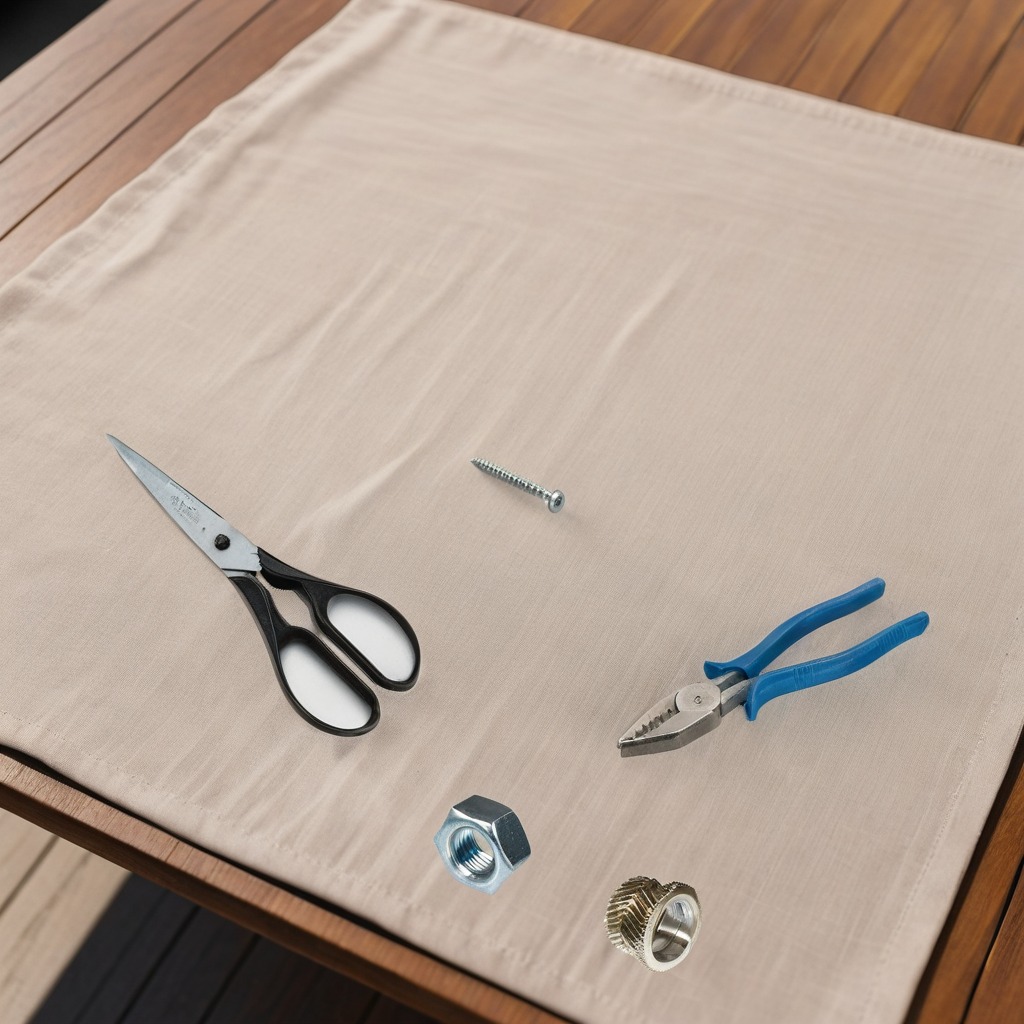
A gear with teeth, pliers, a metal nut and scissors are lying on a wooden table in an outdoor workshop.